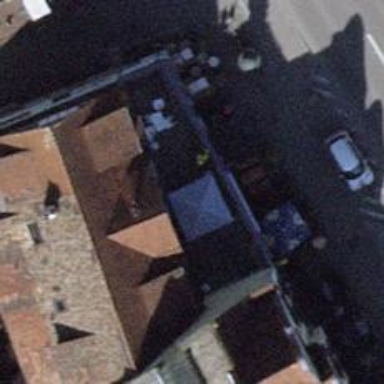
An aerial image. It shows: Restaurant.